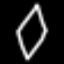
Label: diamond